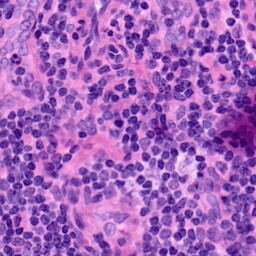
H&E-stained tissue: LymphNode